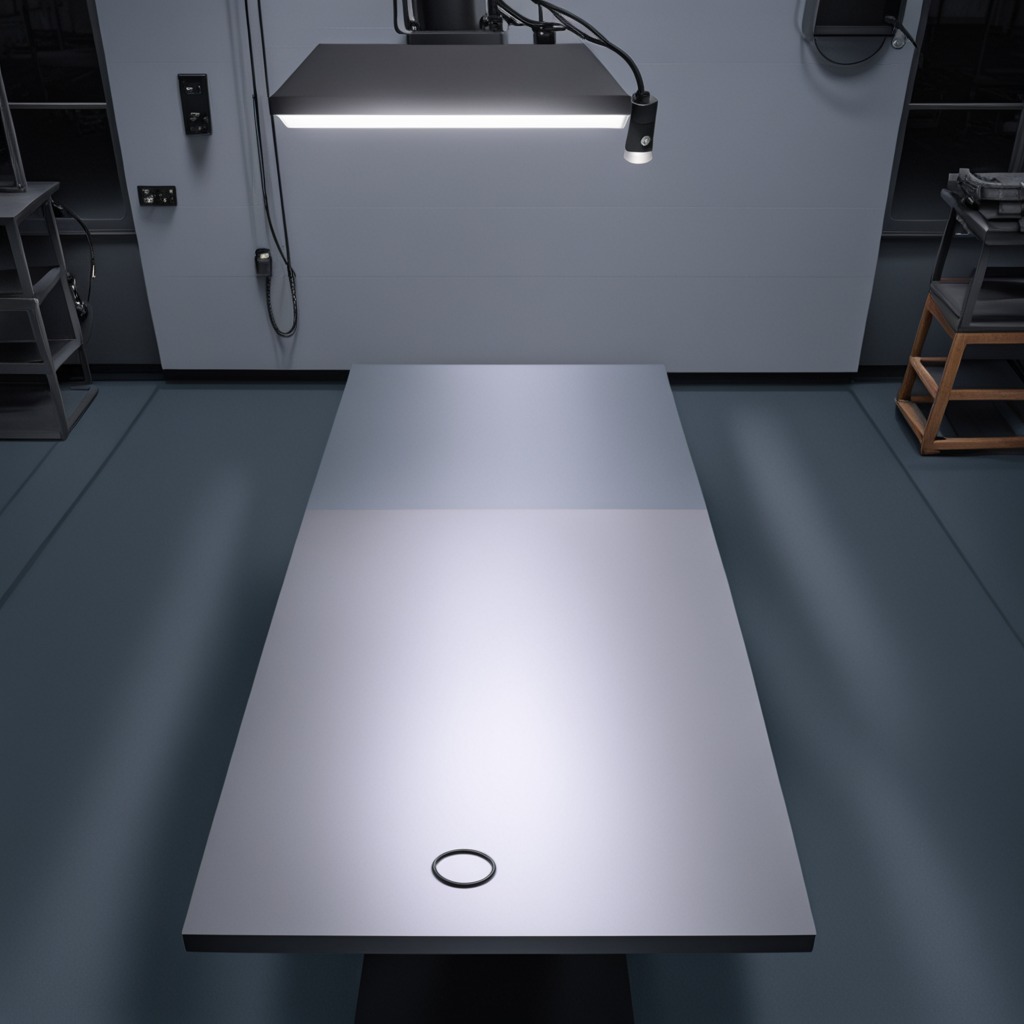
A rubber O-ring is lying on the tabletop.